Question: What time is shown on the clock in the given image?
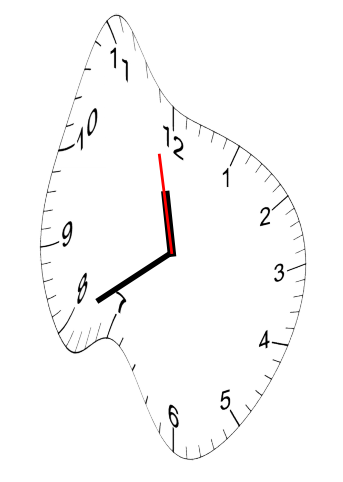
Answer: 11:39:58